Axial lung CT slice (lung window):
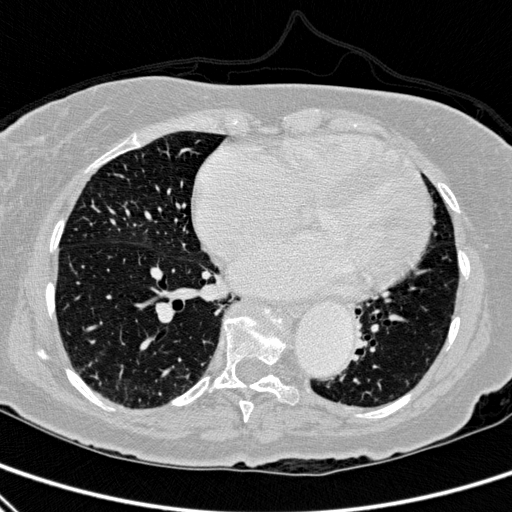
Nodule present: no